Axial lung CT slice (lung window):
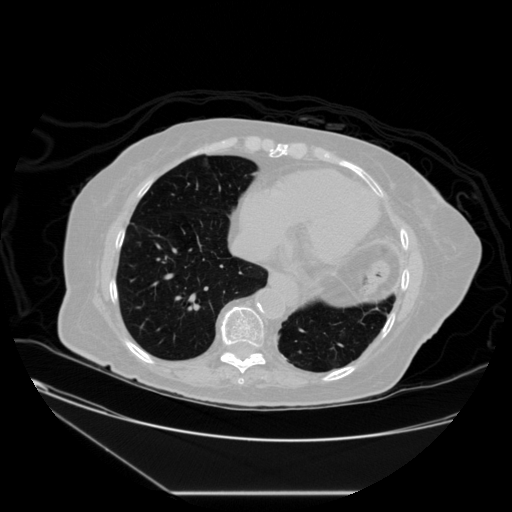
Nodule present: no